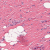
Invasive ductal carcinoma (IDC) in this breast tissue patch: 0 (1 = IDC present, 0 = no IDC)